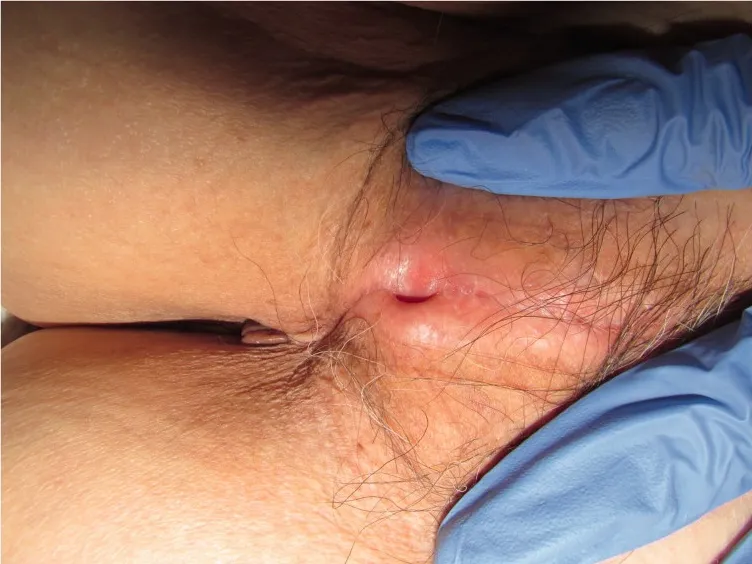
Both labia majora are extensively fused. There are two pinholes, but we could not identify the clitoris, vestibule, labia minora, and external urethral meatus.
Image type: medical_photograph (skin_photograph)